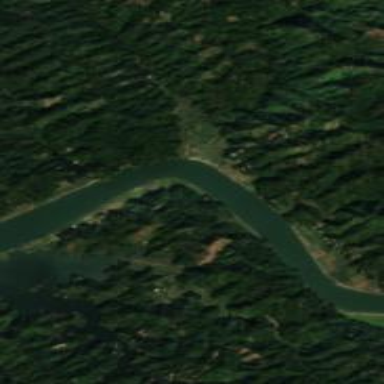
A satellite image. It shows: Beautiful river scene.